Question: I have a simple question, how do I find the height of the View Controller programmatically when I have it set to freeform?
I want to do something like:
'''
let viewControllerHeight = viewController.contentSize.height
'''

Also, how do I post an image on here without it being a link?
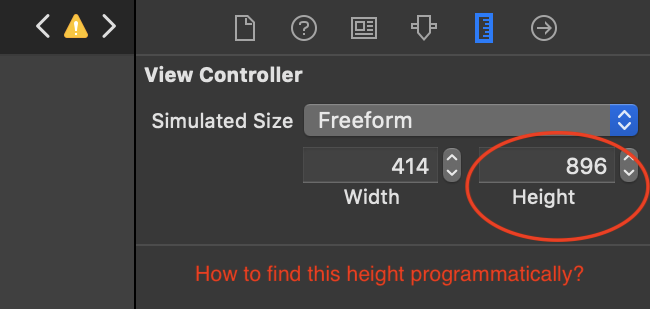
Answer: There's no such thing as 'UIViewController' height because this class is only a CONTROLLER of a view. You can get the height of its view in a very simple way
'''
let height = viewController.view.frame.size.height
'''
Please note that this value may be incorrect in 'viewDidLoad' and you need to check it later. <URL>